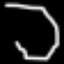
Label: octagon